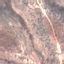
Land use / land cover class: HerbaceousVegetation